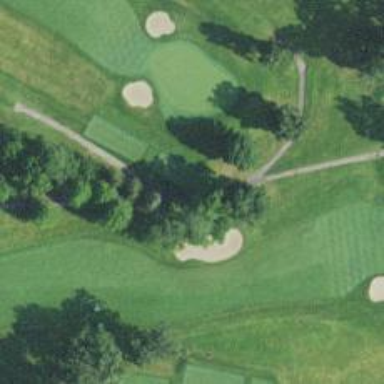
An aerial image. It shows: Path designed for golf carts.